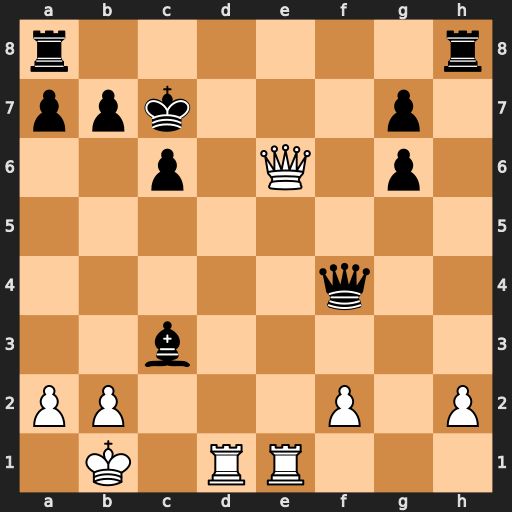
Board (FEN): r6r/ppk3p1/2p1Q1p1/8/5q2/2b5/PP3P1P/1K1RR3
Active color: w
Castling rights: -
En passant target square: -
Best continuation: Rd7+ Kb6 Re4 Qf5 Qb3+ Qb5 Qxc3